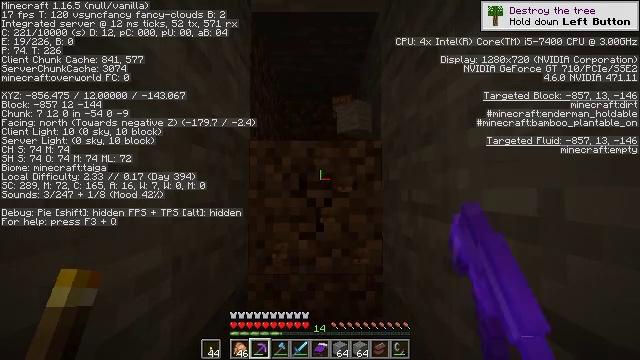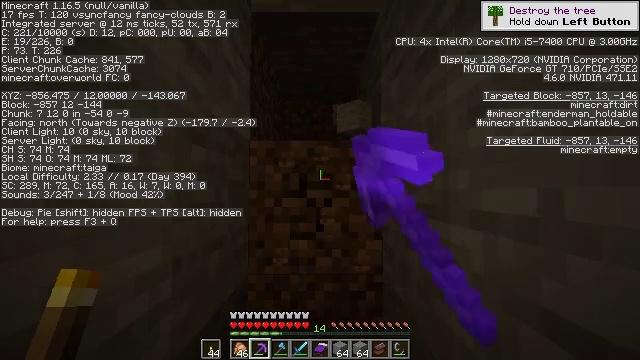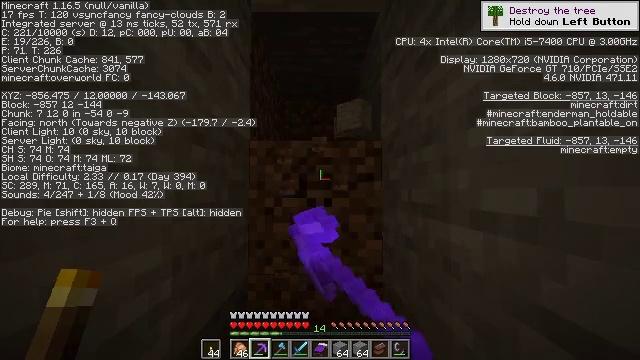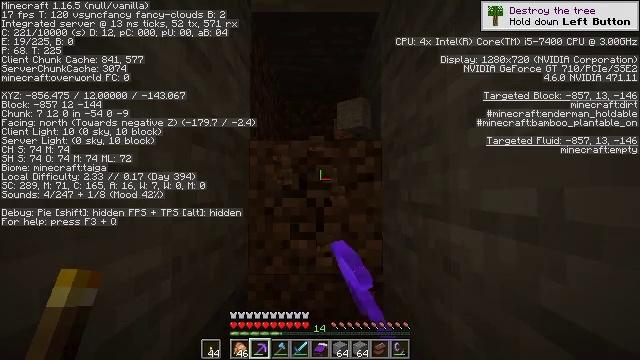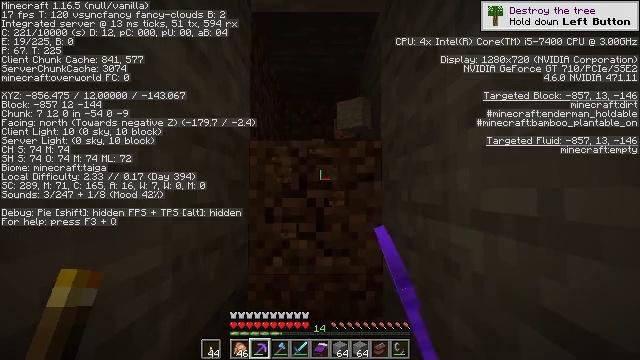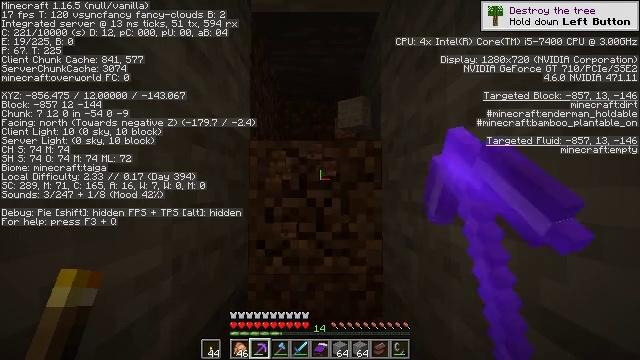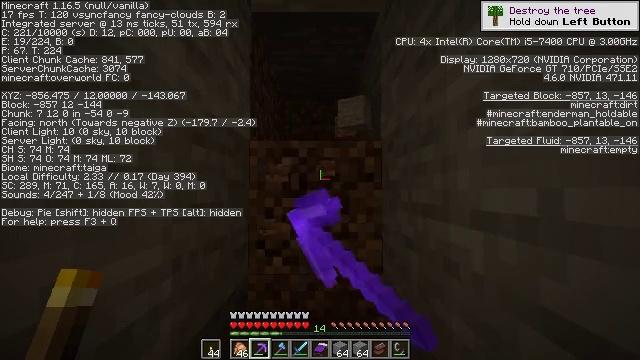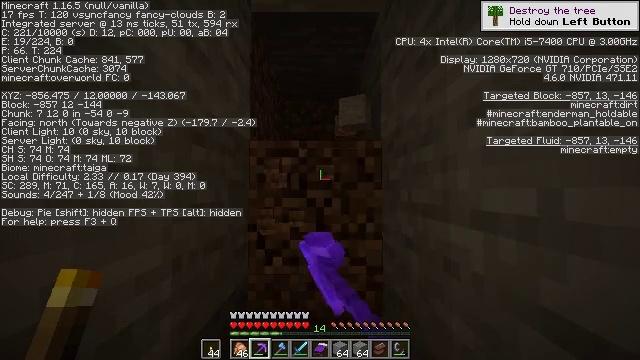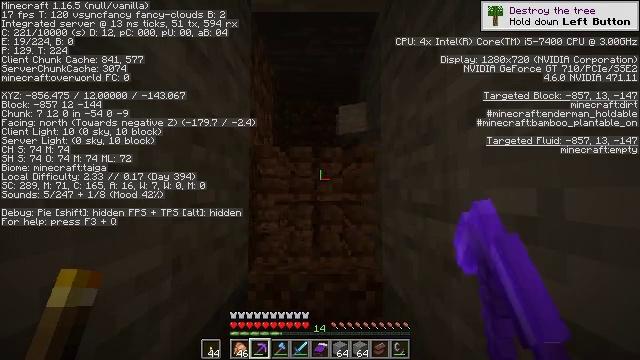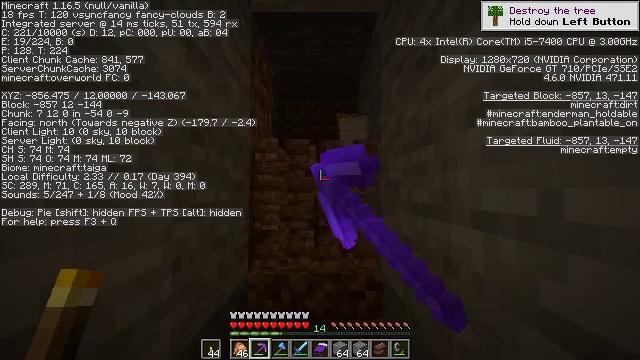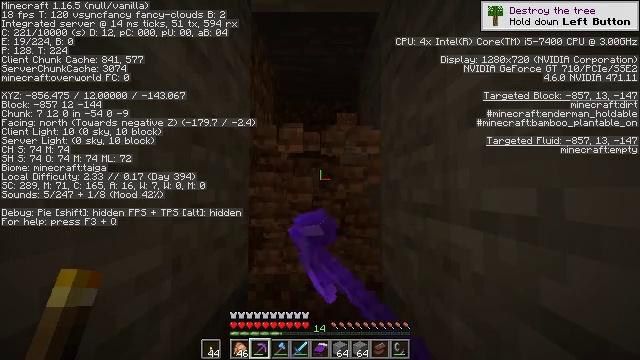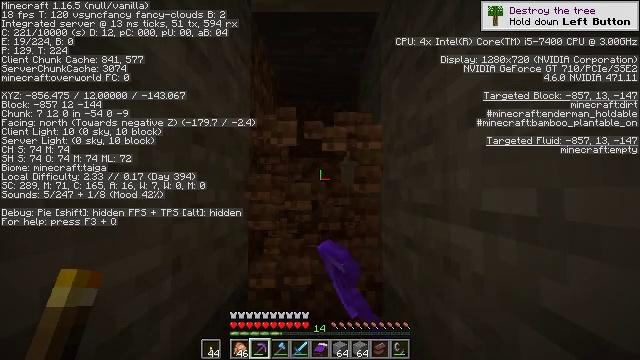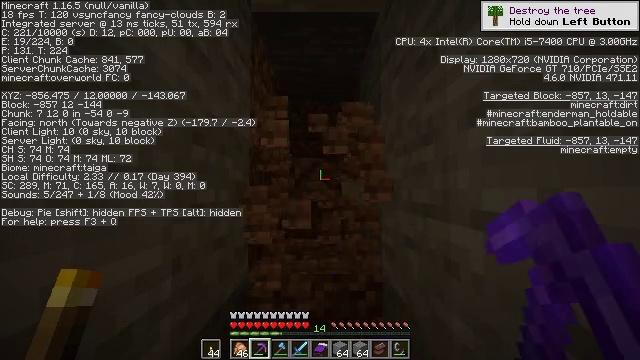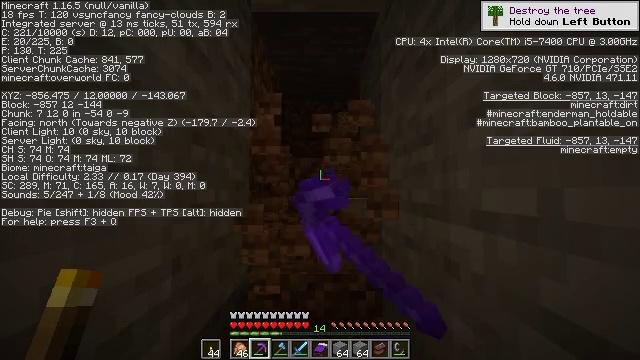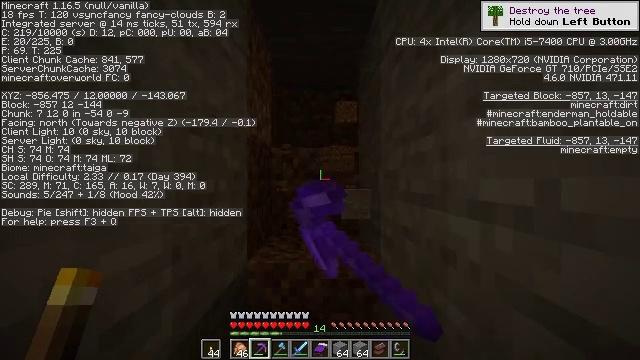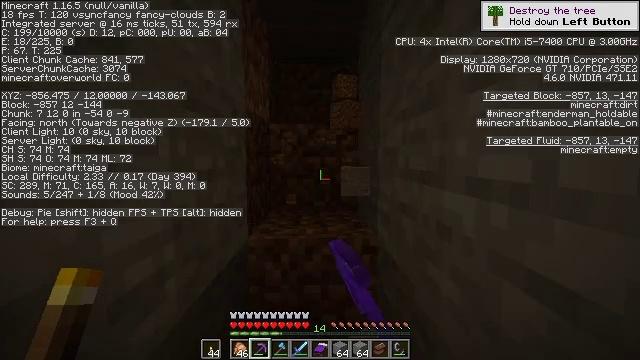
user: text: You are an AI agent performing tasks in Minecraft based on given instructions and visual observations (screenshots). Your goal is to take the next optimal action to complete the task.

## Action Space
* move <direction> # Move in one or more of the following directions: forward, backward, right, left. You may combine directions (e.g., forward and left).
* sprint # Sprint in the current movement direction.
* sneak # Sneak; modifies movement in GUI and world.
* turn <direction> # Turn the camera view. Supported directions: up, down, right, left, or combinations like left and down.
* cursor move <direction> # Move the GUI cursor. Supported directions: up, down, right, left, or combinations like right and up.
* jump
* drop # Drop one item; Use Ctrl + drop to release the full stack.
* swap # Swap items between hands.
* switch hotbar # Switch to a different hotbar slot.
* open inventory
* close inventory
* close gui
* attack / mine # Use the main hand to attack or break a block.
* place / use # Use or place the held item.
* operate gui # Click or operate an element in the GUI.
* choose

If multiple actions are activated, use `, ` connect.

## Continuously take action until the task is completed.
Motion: motion action
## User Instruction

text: Break the dirt block.
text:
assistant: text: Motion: attack / mine
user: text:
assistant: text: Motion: attack / mine
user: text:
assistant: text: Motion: attack / mine
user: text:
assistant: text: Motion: attack / mine
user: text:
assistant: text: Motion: attack / mine
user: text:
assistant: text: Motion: attack / mine
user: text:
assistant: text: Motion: attack / mine
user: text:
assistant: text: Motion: attack / mine
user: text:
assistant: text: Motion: attack / mine
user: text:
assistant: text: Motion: attack / mine
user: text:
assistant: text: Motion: attack / mine
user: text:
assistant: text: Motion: attack / mine
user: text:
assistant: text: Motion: attack / mine
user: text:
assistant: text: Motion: turn down, attack / mine
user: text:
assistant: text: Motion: turn down, attack / mine
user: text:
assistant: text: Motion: turn down, attack / mine
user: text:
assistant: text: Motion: attack / mine
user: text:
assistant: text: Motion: attack / mine
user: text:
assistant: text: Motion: attack / mine
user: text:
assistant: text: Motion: attack / mine
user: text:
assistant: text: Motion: attack / mine
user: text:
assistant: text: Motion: attack / mine
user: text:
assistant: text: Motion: attack / mine
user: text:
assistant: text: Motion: attack / mine
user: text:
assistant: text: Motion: attack / mine
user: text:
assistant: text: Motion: attack / mine
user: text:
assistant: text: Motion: attack / mine
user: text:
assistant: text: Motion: attack / mine
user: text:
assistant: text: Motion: attack / mine
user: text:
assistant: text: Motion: attack / mine